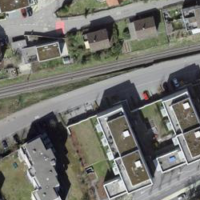
EUNIS habitat code: 54
Species observed at this site:
Platanthera bifolia